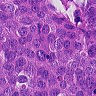
Metastatic tissue present: yes